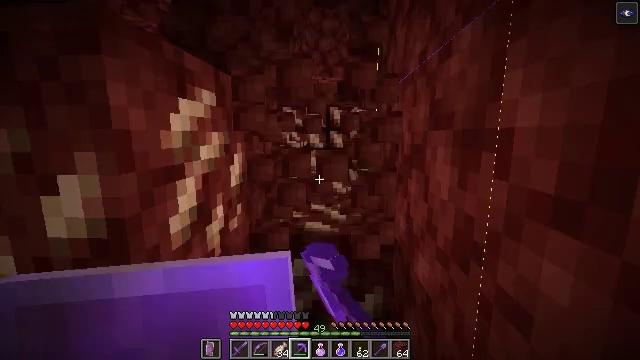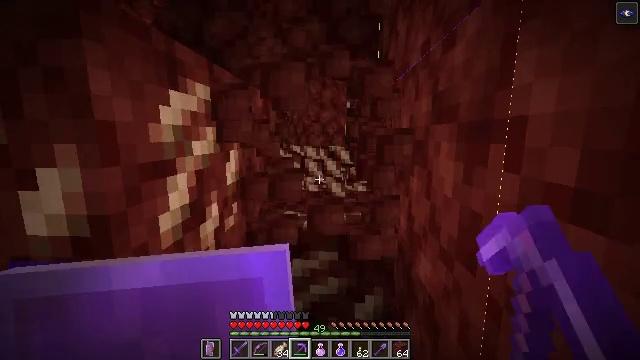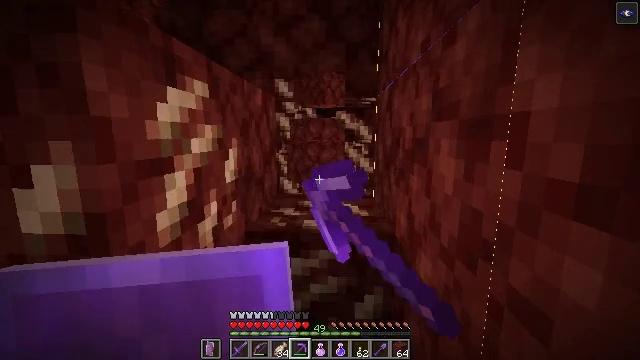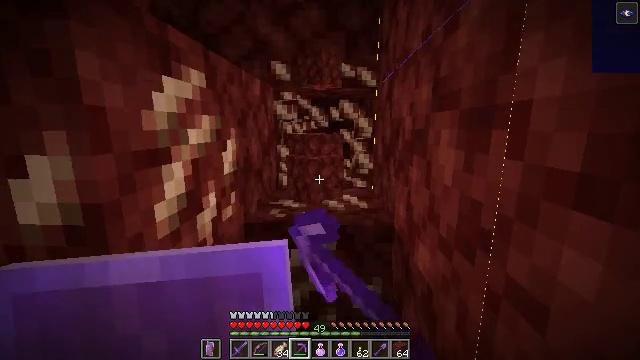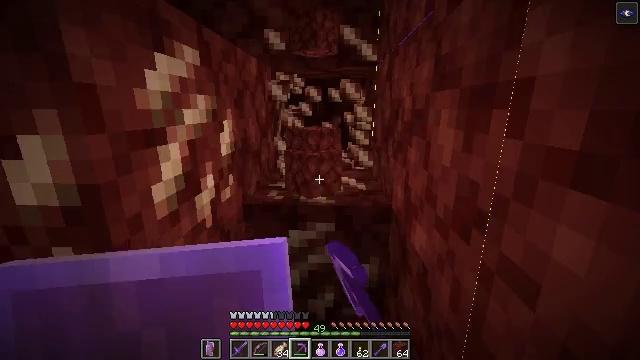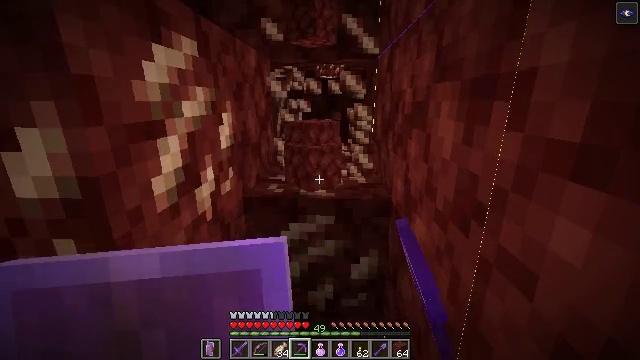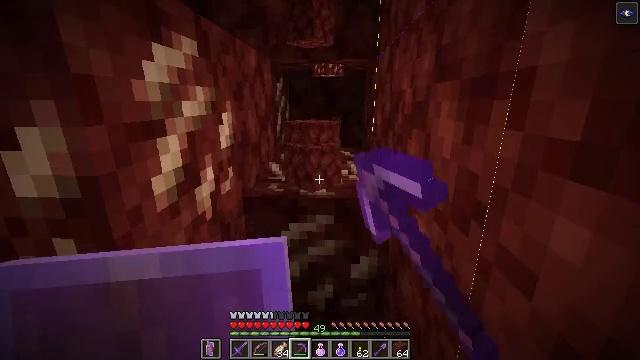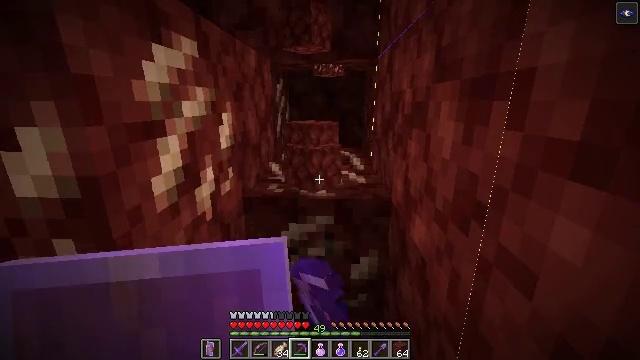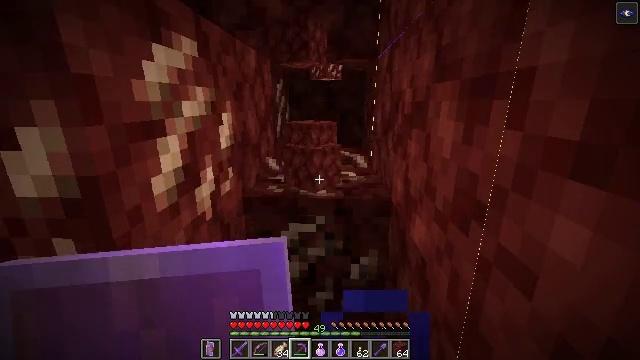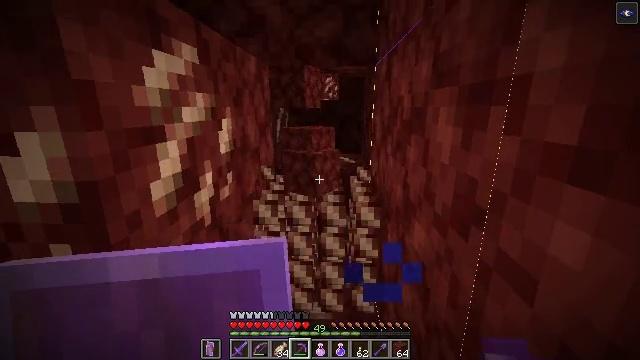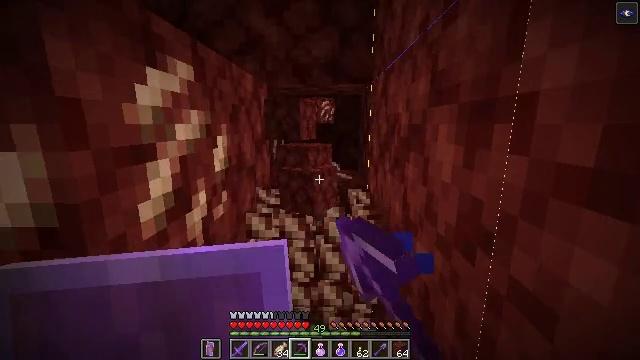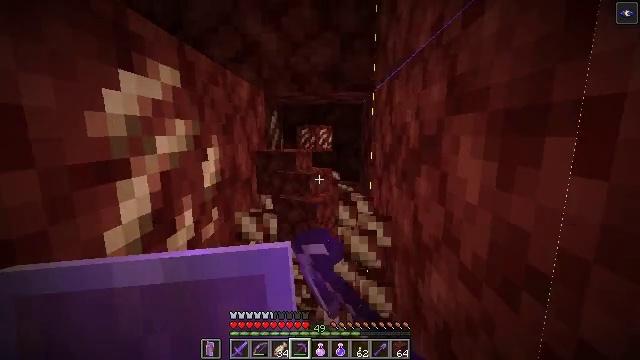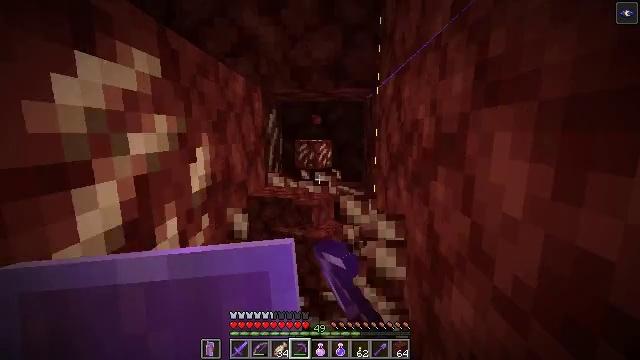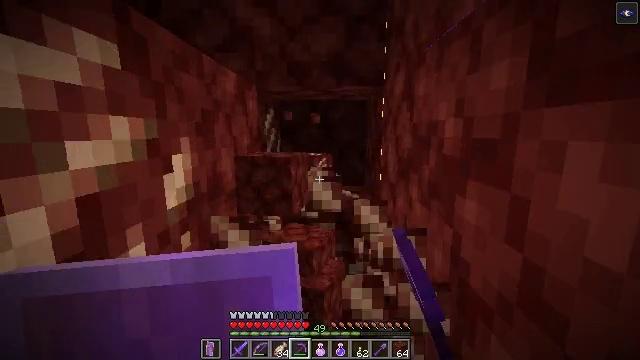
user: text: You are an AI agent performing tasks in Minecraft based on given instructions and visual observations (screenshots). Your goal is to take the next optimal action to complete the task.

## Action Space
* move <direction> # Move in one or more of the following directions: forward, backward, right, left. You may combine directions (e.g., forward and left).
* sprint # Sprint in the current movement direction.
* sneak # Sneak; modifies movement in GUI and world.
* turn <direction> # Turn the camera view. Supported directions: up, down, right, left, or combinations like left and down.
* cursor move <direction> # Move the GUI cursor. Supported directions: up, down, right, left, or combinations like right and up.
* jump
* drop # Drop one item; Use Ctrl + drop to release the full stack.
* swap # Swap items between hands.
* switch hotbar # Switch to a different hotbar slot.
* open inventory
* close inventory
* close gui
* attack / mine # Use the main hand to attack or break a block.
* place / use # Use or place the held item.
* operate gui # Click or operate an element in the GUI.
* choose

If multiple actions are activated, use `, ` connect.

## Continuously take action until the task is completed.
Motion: motion action
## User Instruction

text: Break the nether quartz ore block.
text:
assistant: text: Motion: attack / mine
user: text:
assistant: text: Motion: attack / mine
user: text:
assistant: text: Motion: turn down, attack / mine
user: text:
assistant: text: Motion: turn down, attack / mine
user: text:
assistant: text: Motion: turn down, attack / mine
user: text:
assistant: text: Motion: attack / mine
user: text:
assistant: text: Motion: attack / mine
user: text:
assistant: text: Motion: attack / mine
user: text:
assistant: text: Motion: turn up, attack / mine
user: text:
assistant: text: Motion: move forward, turn up, attack / mine
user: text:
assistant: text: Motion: move forward, turn up, attack / mine
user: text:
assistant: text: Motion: move forward, attack / mine
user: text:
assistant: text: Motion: move forward, attack / mine
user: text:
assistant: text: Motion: attack / mine